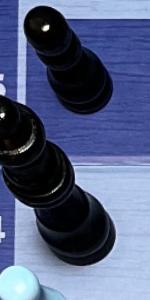
Label: Queen_Black